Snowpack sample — Buffalo Mountain, Silverthorne, Colorado, USA (2/22/26, 2:02 PM MST)
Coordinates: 39.622, -106.113
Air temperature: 33 °F
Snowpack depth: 63 cm
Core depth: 30 cm
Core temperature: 24.8 °F
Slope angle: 11°, slope face: 116°
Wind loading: low
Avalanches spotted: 0
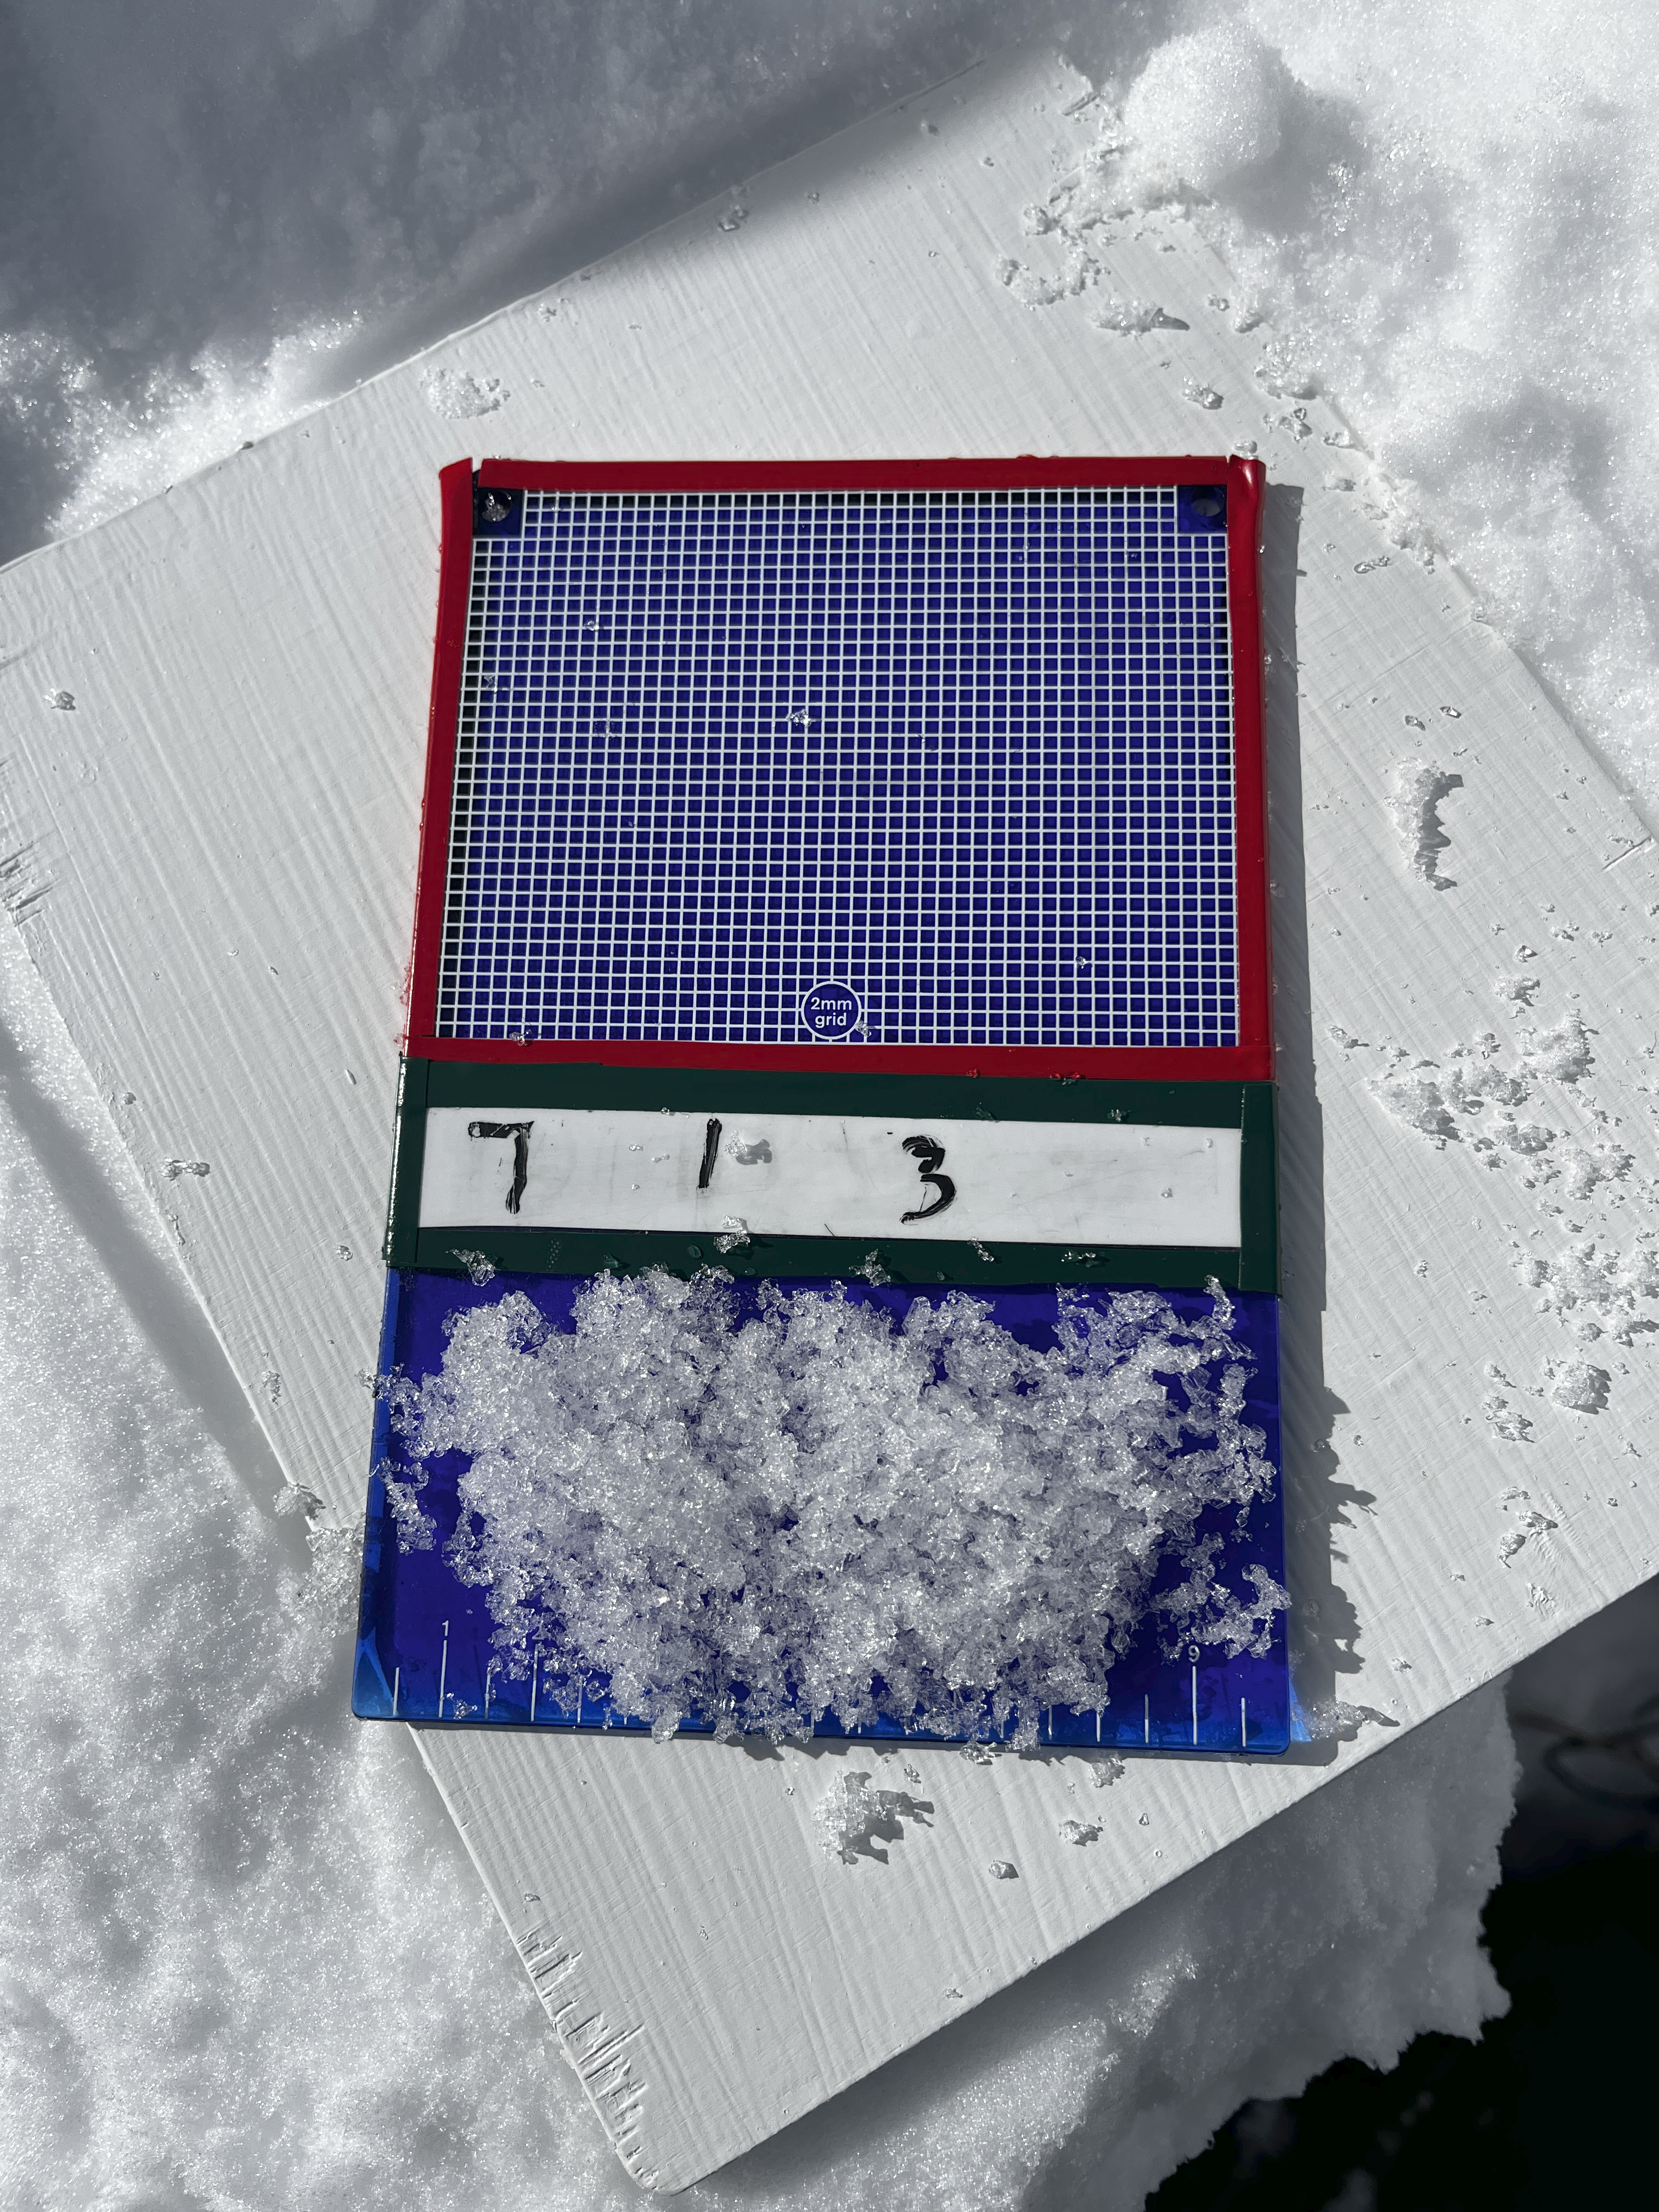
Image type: crystal_card
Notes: In a firebreak similar to site 1, minimal wind loading with no spotted avalanches (not many faces in view though)